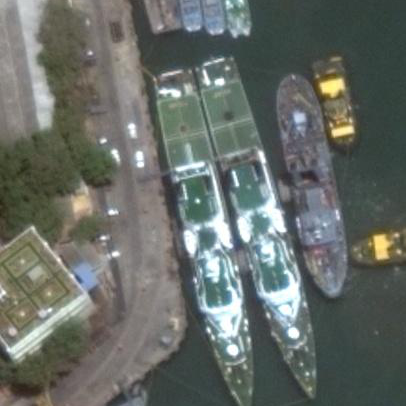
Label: combat